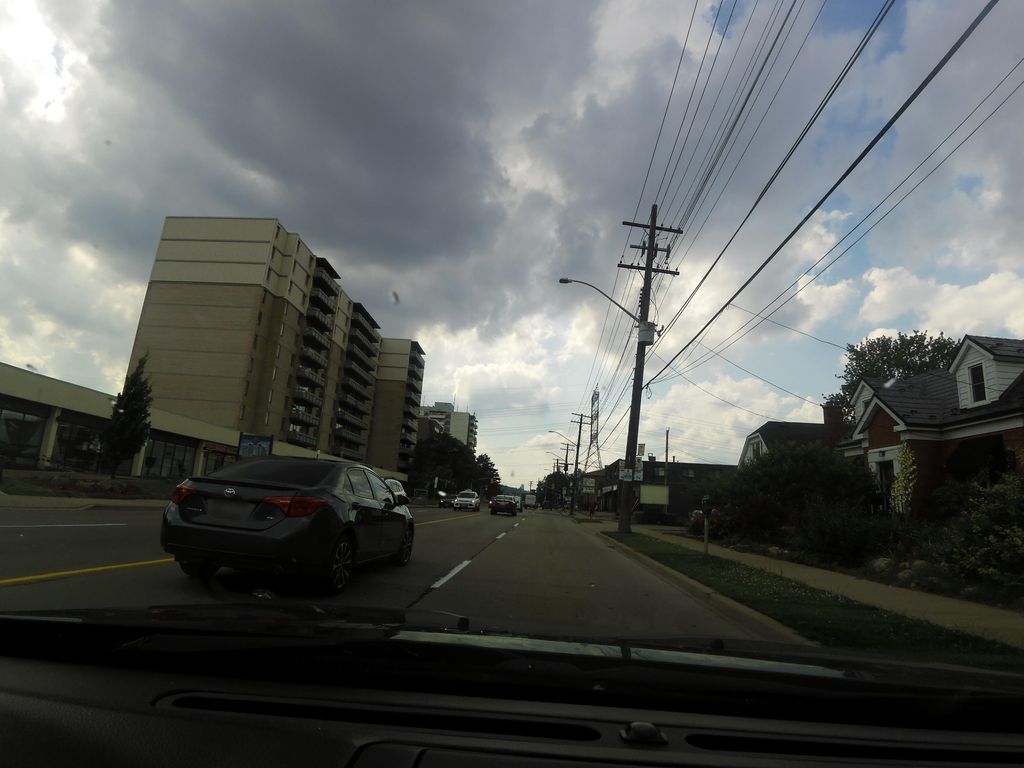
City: hamilton